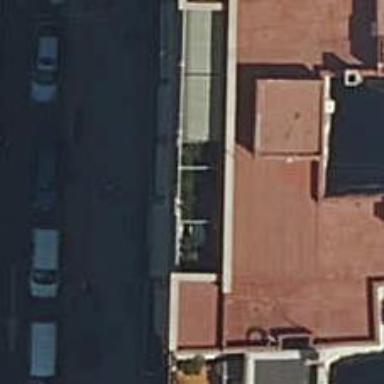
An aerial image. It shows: Clothing store.